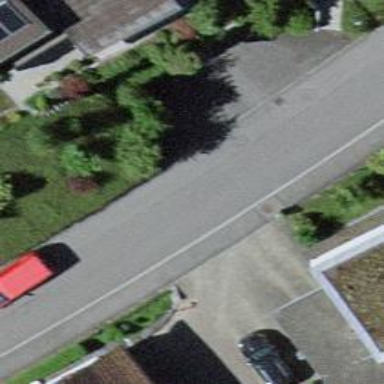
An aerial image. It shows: Driveway leading to service road.